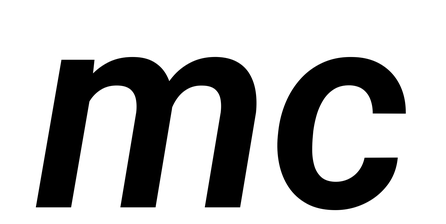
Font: Roboto-Italic_SemiBold_Italic